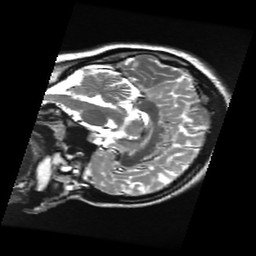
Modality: T2w
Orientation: sagittal
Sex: female
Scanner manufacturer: ge
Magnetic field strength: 3 T
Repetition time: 5 s
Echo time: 0.1022 s